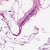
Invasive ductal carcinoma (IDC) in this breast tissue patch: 0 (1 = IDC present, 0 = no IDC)